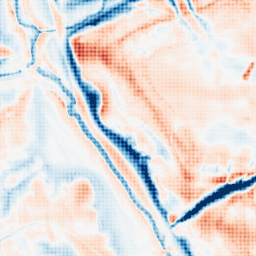
Category: trend_removal
Decomposition family: local_polynomial
Decomposition parameters: window_size: 31
degree: 1
Upsampling method: sinc_hamming
Upsampling parameters: scale: 4
kernel_size: 4
Upsampling scale: 4